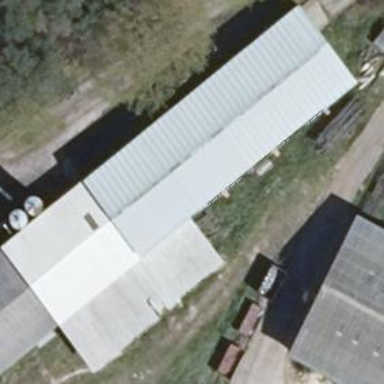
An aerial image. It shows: Flat-roofed farm auxiliary building. It consists of different building parts.